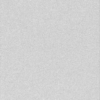
Label: dusty